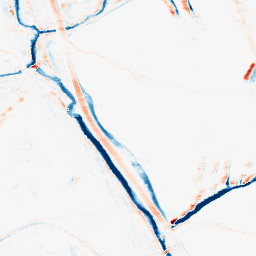
Category: morphological
Decomposition family: morphological_rect
Decomposition parameters: operation: average
width: 10
height: 5
Upsampling method: lanczos
Upsampling parameters: scale: 2
Upsampling scale: 2